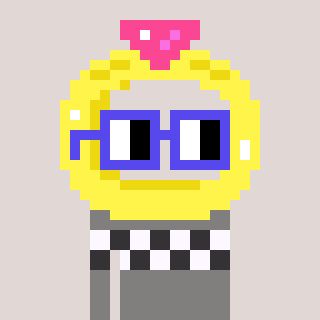
a pixel art character with square blue glasses, a ring-shaped head and a bluegrey-colored body on a warm background